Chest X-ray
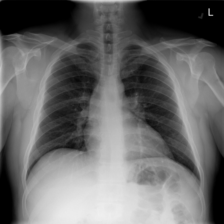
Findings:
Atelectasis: negative
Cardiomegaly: negative
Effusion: positive
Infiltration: negative
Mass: negative
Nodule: negative
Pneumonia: negative
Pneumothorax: positive
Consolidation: negative
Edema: negative
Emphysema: negative
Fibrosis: negative
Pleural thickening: negative
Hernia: negative